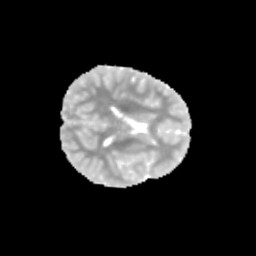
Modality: MD
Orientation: axial
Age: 10
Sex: female
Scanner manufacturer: siemens
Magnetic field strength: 3 T
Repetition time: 3.8 s
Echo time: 0.07 s